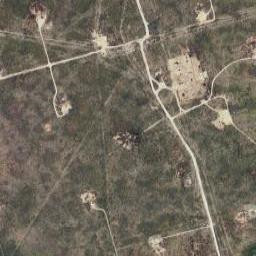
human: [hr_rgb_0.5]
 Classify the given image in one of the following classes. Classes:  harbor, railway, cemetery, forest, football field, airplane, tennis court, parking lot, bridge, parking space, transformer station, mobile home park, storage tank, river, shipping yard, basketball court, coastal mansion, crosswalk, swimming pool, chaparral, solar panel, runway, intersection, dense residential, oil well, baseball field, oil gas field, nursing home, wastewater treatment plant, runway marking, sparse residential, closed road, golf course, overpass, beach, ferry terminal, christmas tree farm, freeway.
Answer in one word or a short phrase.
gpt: oil gas field